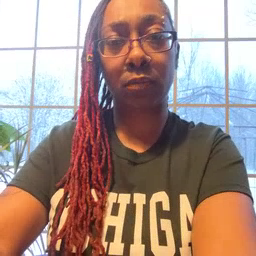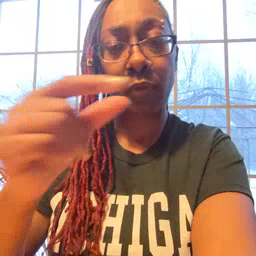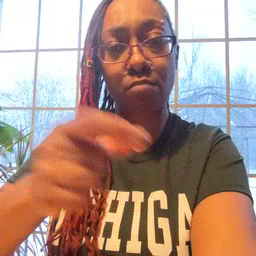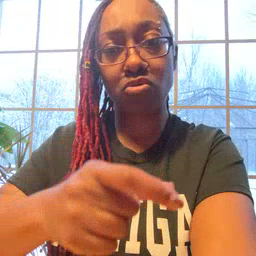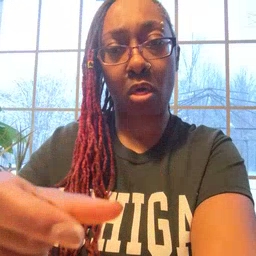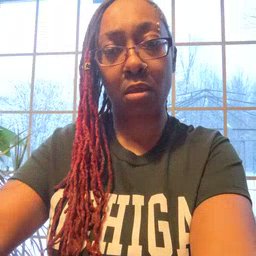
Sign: puzzle